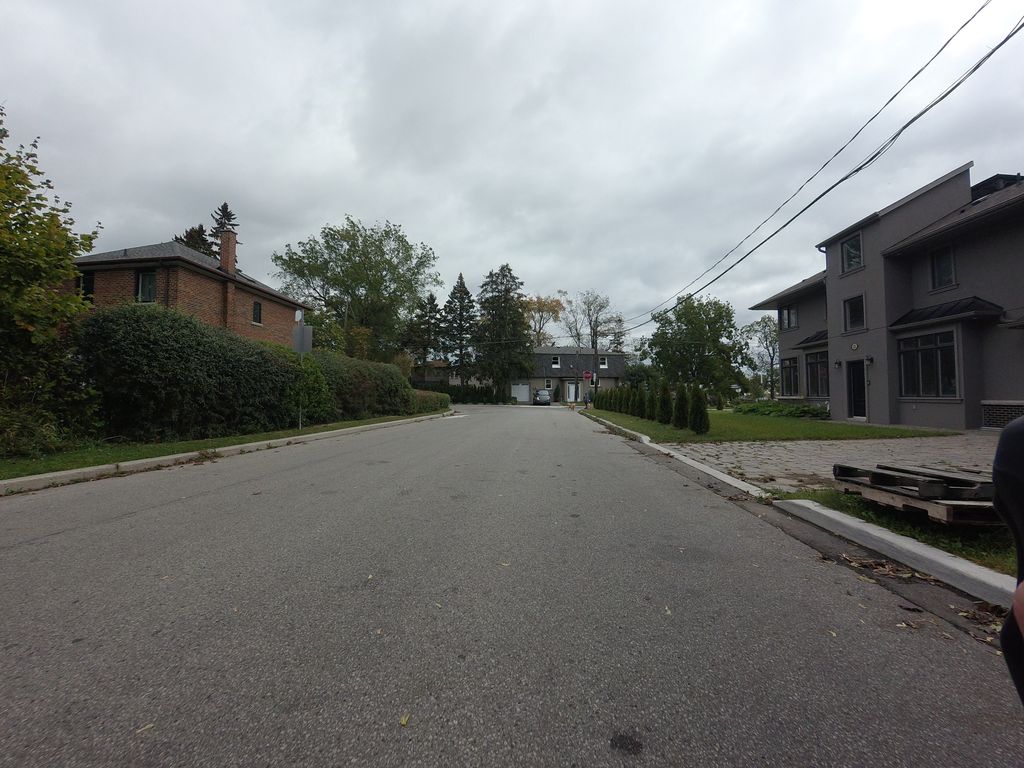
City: toronto